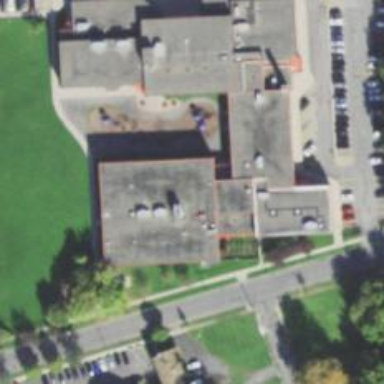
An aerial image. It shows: School building.